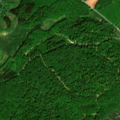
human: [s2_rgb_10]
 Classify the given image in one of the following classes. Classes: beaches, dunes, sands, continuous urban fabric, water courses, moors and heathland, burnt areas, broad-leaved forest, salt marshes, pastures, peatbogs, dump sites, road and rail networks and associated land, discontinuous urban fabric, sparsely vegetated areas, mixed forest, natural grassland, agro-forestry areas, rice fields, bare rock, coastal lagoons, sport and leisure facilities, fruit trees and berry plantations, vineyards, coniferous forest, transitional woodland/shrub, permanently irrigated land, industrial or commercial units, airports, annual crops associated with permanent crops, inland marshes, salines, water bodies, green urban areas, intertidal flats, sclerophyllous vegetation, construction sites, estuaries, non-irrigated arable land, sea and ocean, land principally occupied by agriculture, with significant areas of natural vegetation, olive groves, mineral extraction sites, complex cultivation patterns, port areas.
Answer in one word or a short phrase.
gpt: non-irrigated arable land, land principally occupied by agriculture, with significant areas of natural vegetation, broad-leaved forest